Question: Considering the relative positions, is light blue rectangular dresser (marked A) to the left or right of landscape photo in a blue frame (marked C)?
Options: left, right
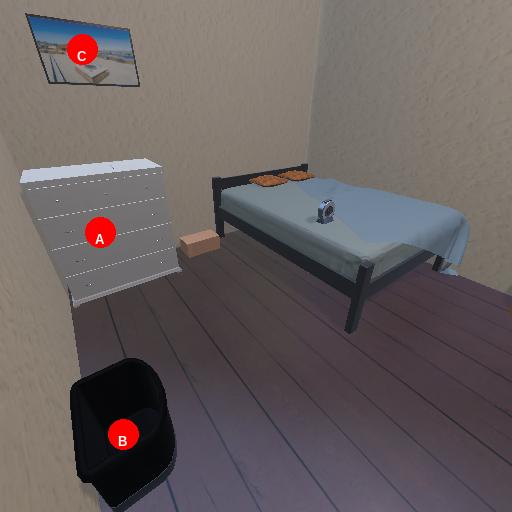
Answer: left